Question: I have created a list of 7 days and want the list to take the full screen.
But the list is having a gap in the bottom.
I want to remove the gap.

My code is as follows :
'''
package com.example.collegehack;
'''
import android.app.ListActivity;
'''
import android.content.Intent;
import android.database.DataSetObserver;
import android.os.Bundle;
import android.view.View;
import android.view.ViewGroup;
import android.widget.Adapter;
import android.widget.ArrayAdapter;
import android.widget.ListView;
public class Days extends ListActivity {
String days[] = { "Monday", "Tuesday", "Wednesday", "Thursday", "Friday",
"Saturday", "Sunday" };
@Override
protected void onCreate(Bundle savedInstanceState) {
// TODO Auto-generated method stub
super.onCreate(savedInstanceState);
setListAdapter(new ArrayAdapter<String>(Days.this,
android.R.layout.simple_list_item_1,days));
}
@Override
protected void onListItemClick(ListView l, View v, int position, long id) {
// TODO Auto-generated method stub
super.onListItemClick(l, v, position, id);
String temporary = days[position];
try {
Class ourClass = Class.forName("com.example.collegehack"
+ temporary);
Intent ourIntent = new Intent(Days.this, ourClass);
startActivity(ourIntent);
} catch (ClassNotFoundException e) {
// TODO Auto-generated catch block
e.printStackTrace();
}
}
}
'''
Please help me with this problem.
Thanks in advance.
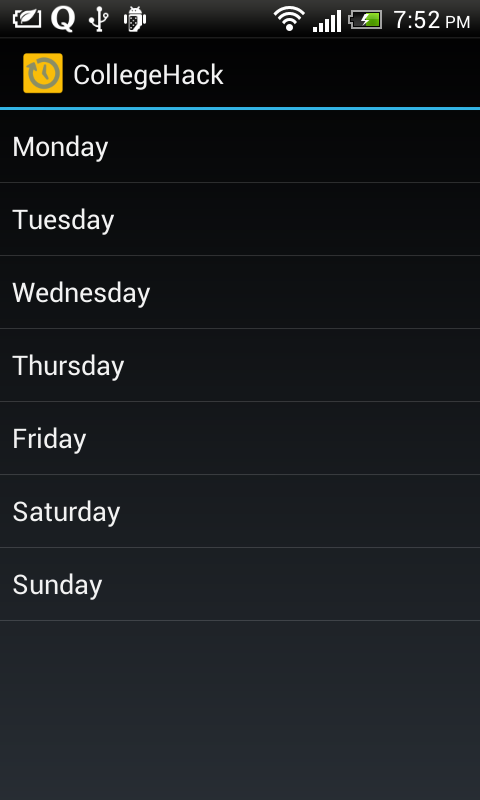
Answer: To do so you need to inflate your own view.
Follow these steps:
Create 'my_layout.xml' contained 'textView':
'''
<?xml version="1.0" encoding="utf-8"?>
<RelativeLayout xmlns:android="http://schemas.android.com/apk/res/android"
android:orientation="vertical" android:layout_width="match_parent"
android:layout_height="match_parent">
<TextView
android:id="@+id/textView1"
android:gravity="center_vertical"
android:layout_centerVertical="true"
android:layout_width="match_parent"
android:layout_height="wrap_content" />
</RelativeLayout>
'''
In your adapter, you need to override the getView() method and set the rows height like this:
'''
setListAdapter(new ArrayAdapter<String>(MainActivity.this,
android.R.layout.simple_list_item_1,days) {
@Override
public View getView(int position, View convertView, ViewGroup parent) {
if(convertView == null) {
convertView = getLayoutInflater().inflate(R.layout.my_layout, parent, false);
convertView.getLayoutParams().height = parent.getHeight() / getCount();
convertView.requestLayout();
TextView tv = (TextView) convertView.findViewById(R.id.textView1);
tv.setText(getItem(position));
}
return convertView;
}
});
'''
Disable the list scrolling because the dividers height doesn't count in this workaround and your listView will scroll by a millimeter:
'''
getListView().setOnTouchListener(new OnTouchListener() {
public boolean onTouch(View v, MotionEvent event) {
if (event.getAction() == MotionEvent.ACTION_MOVE) {
return true; // Indicates that this has been handled by you
// and will not be forwarded further.
}
return false;
}
});
'''
That's it! Have fun :)